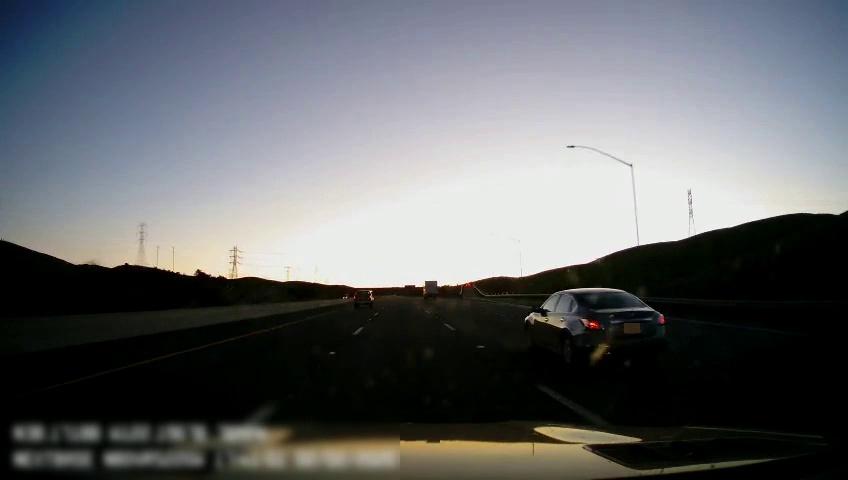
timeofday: Day
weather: Sunny
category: Drivable Space
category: Vehicles | Truck
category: Vehicles | Car
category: Vehicles | SUV
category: Lanes | Alternate Lane
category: Lanes | Current Lane
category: Lanes | Current Lane
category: Lanes | Alternate Lane
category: Lanes | Alternate Lane
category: Lanes | Alternate Lane
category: Lanes | Alternate Lane